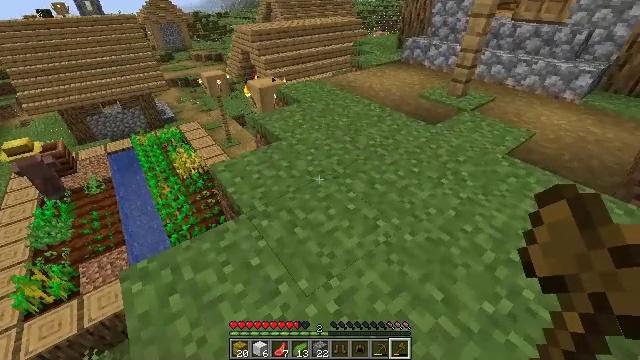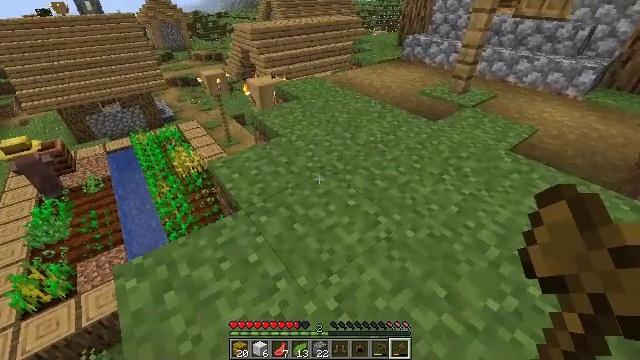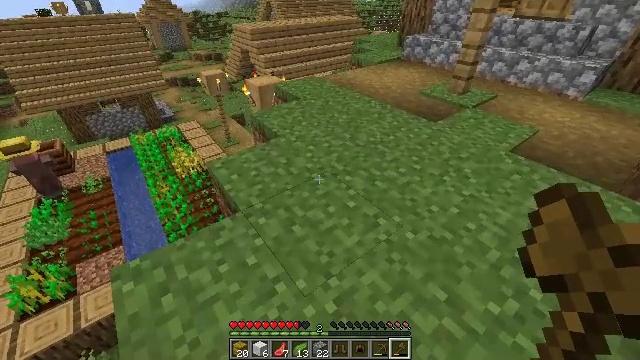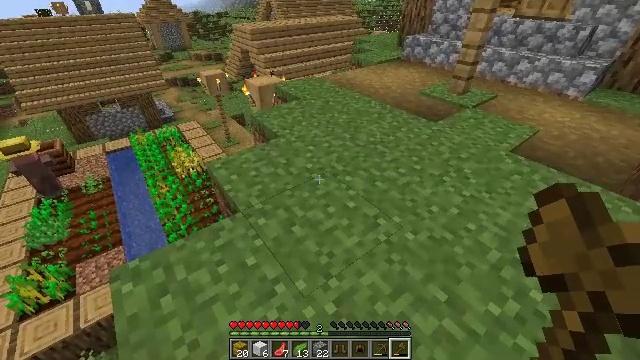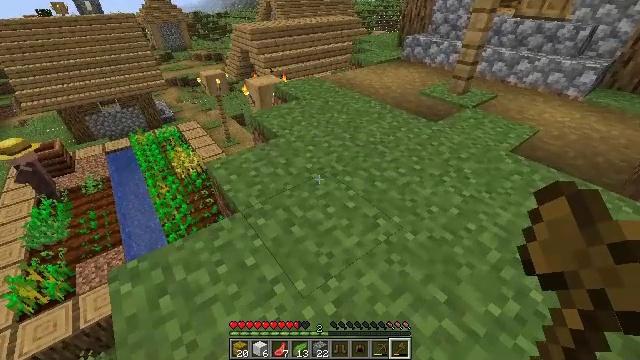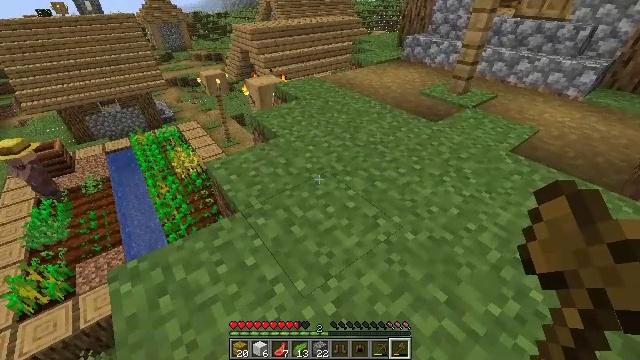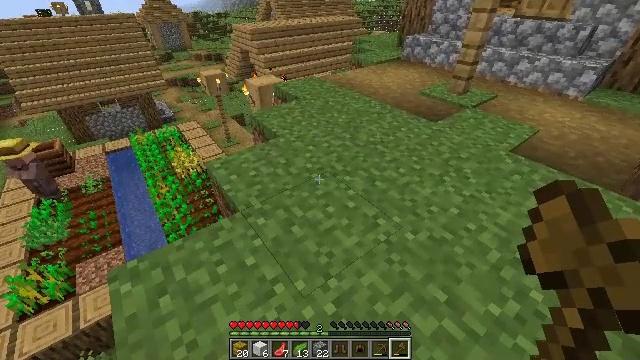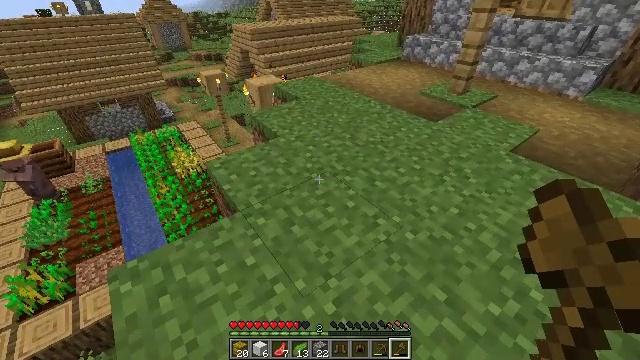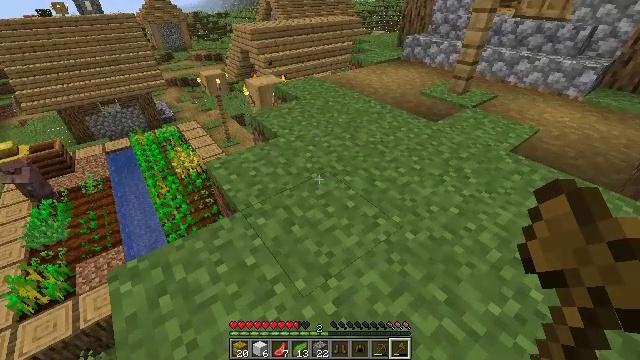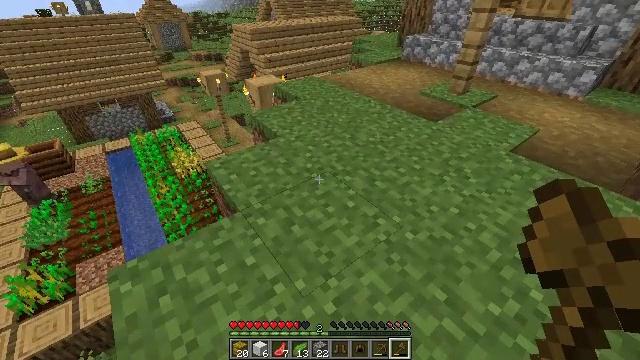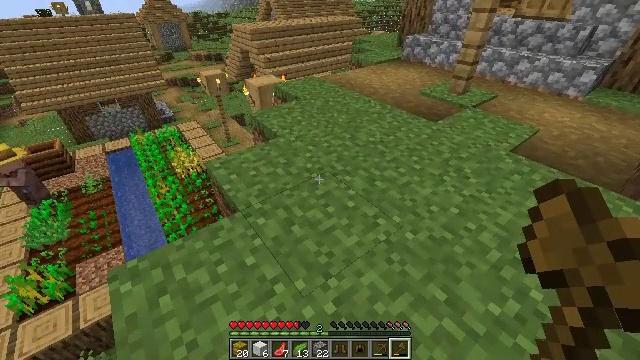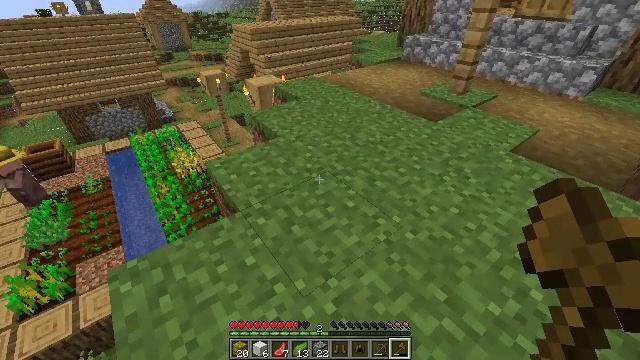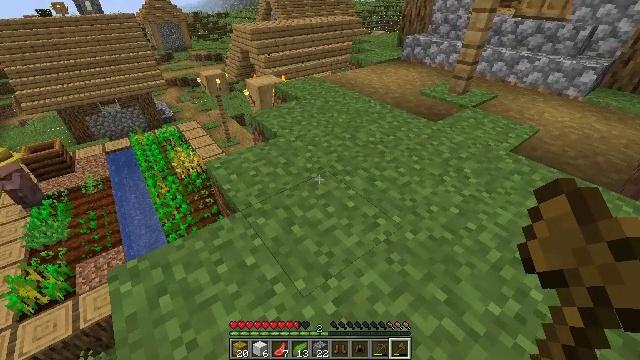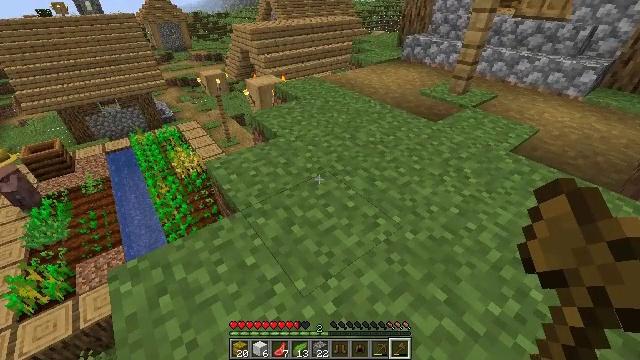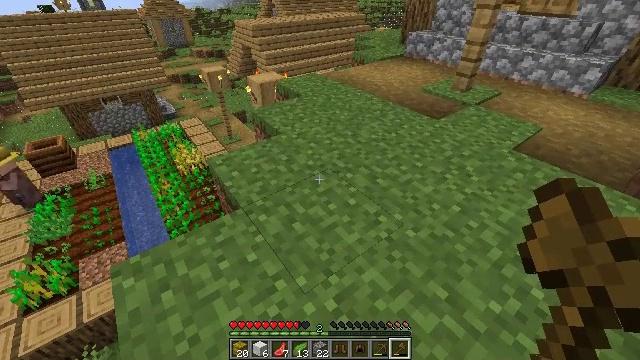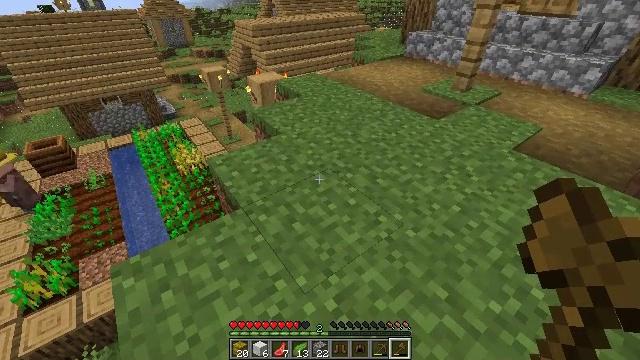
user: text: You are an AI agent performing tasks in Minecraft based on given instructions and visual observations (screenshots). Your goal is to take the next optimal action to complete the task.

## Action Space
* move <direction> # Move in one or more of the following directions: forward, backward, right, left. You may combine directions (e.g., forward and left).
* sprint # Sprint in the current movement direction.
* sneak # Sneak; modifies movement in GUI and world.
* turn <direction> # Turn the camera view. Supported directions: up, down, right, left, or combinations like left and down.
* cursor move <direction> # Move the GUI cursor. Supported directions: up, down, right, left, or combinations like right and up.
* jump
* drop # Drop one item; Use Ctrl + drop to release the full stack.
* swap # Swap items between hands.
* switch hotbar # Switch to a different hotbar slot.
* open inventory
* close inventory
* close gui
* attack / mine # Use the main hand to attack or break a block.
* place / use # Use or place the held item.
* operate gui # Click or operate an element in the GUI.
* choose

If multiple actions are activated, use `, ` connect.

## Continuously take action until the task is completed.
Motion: motion action
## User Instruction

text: Mine the oxeye daisy flower.
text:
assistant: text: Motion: no_op
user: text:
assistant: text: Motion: no_op
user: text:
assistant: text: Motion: no_op
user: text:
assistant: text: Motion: no_op
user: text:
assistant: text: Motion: no_op
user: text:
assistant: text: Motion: no_op
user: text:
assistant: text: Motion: no_op
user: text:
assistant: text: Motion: no_op
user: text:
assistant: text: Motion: no_op
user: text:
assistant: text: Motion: no_op
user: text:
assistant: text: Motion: no_op
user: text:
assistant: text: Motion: no_op
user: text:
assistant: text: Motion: no_op
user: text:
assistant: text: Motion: no_op
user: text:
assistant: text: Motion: no_op
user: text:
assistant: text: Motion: no_op
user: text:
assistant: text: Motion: no_op
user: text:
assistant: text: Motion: no_op
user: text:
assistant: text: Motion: no_op
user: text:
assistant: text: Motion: no_op
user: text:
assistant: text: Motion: no_op
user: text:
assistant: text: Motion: no_op
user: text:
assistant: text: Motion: no_op
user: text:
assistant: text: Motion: no_op
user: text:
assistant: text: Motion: no_op
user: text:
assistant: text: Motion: no_op
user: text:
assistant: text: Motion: no_op
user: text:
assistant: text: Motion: no_op
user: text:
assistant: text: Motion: no_op
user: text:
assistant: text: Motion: no_op